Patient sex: F
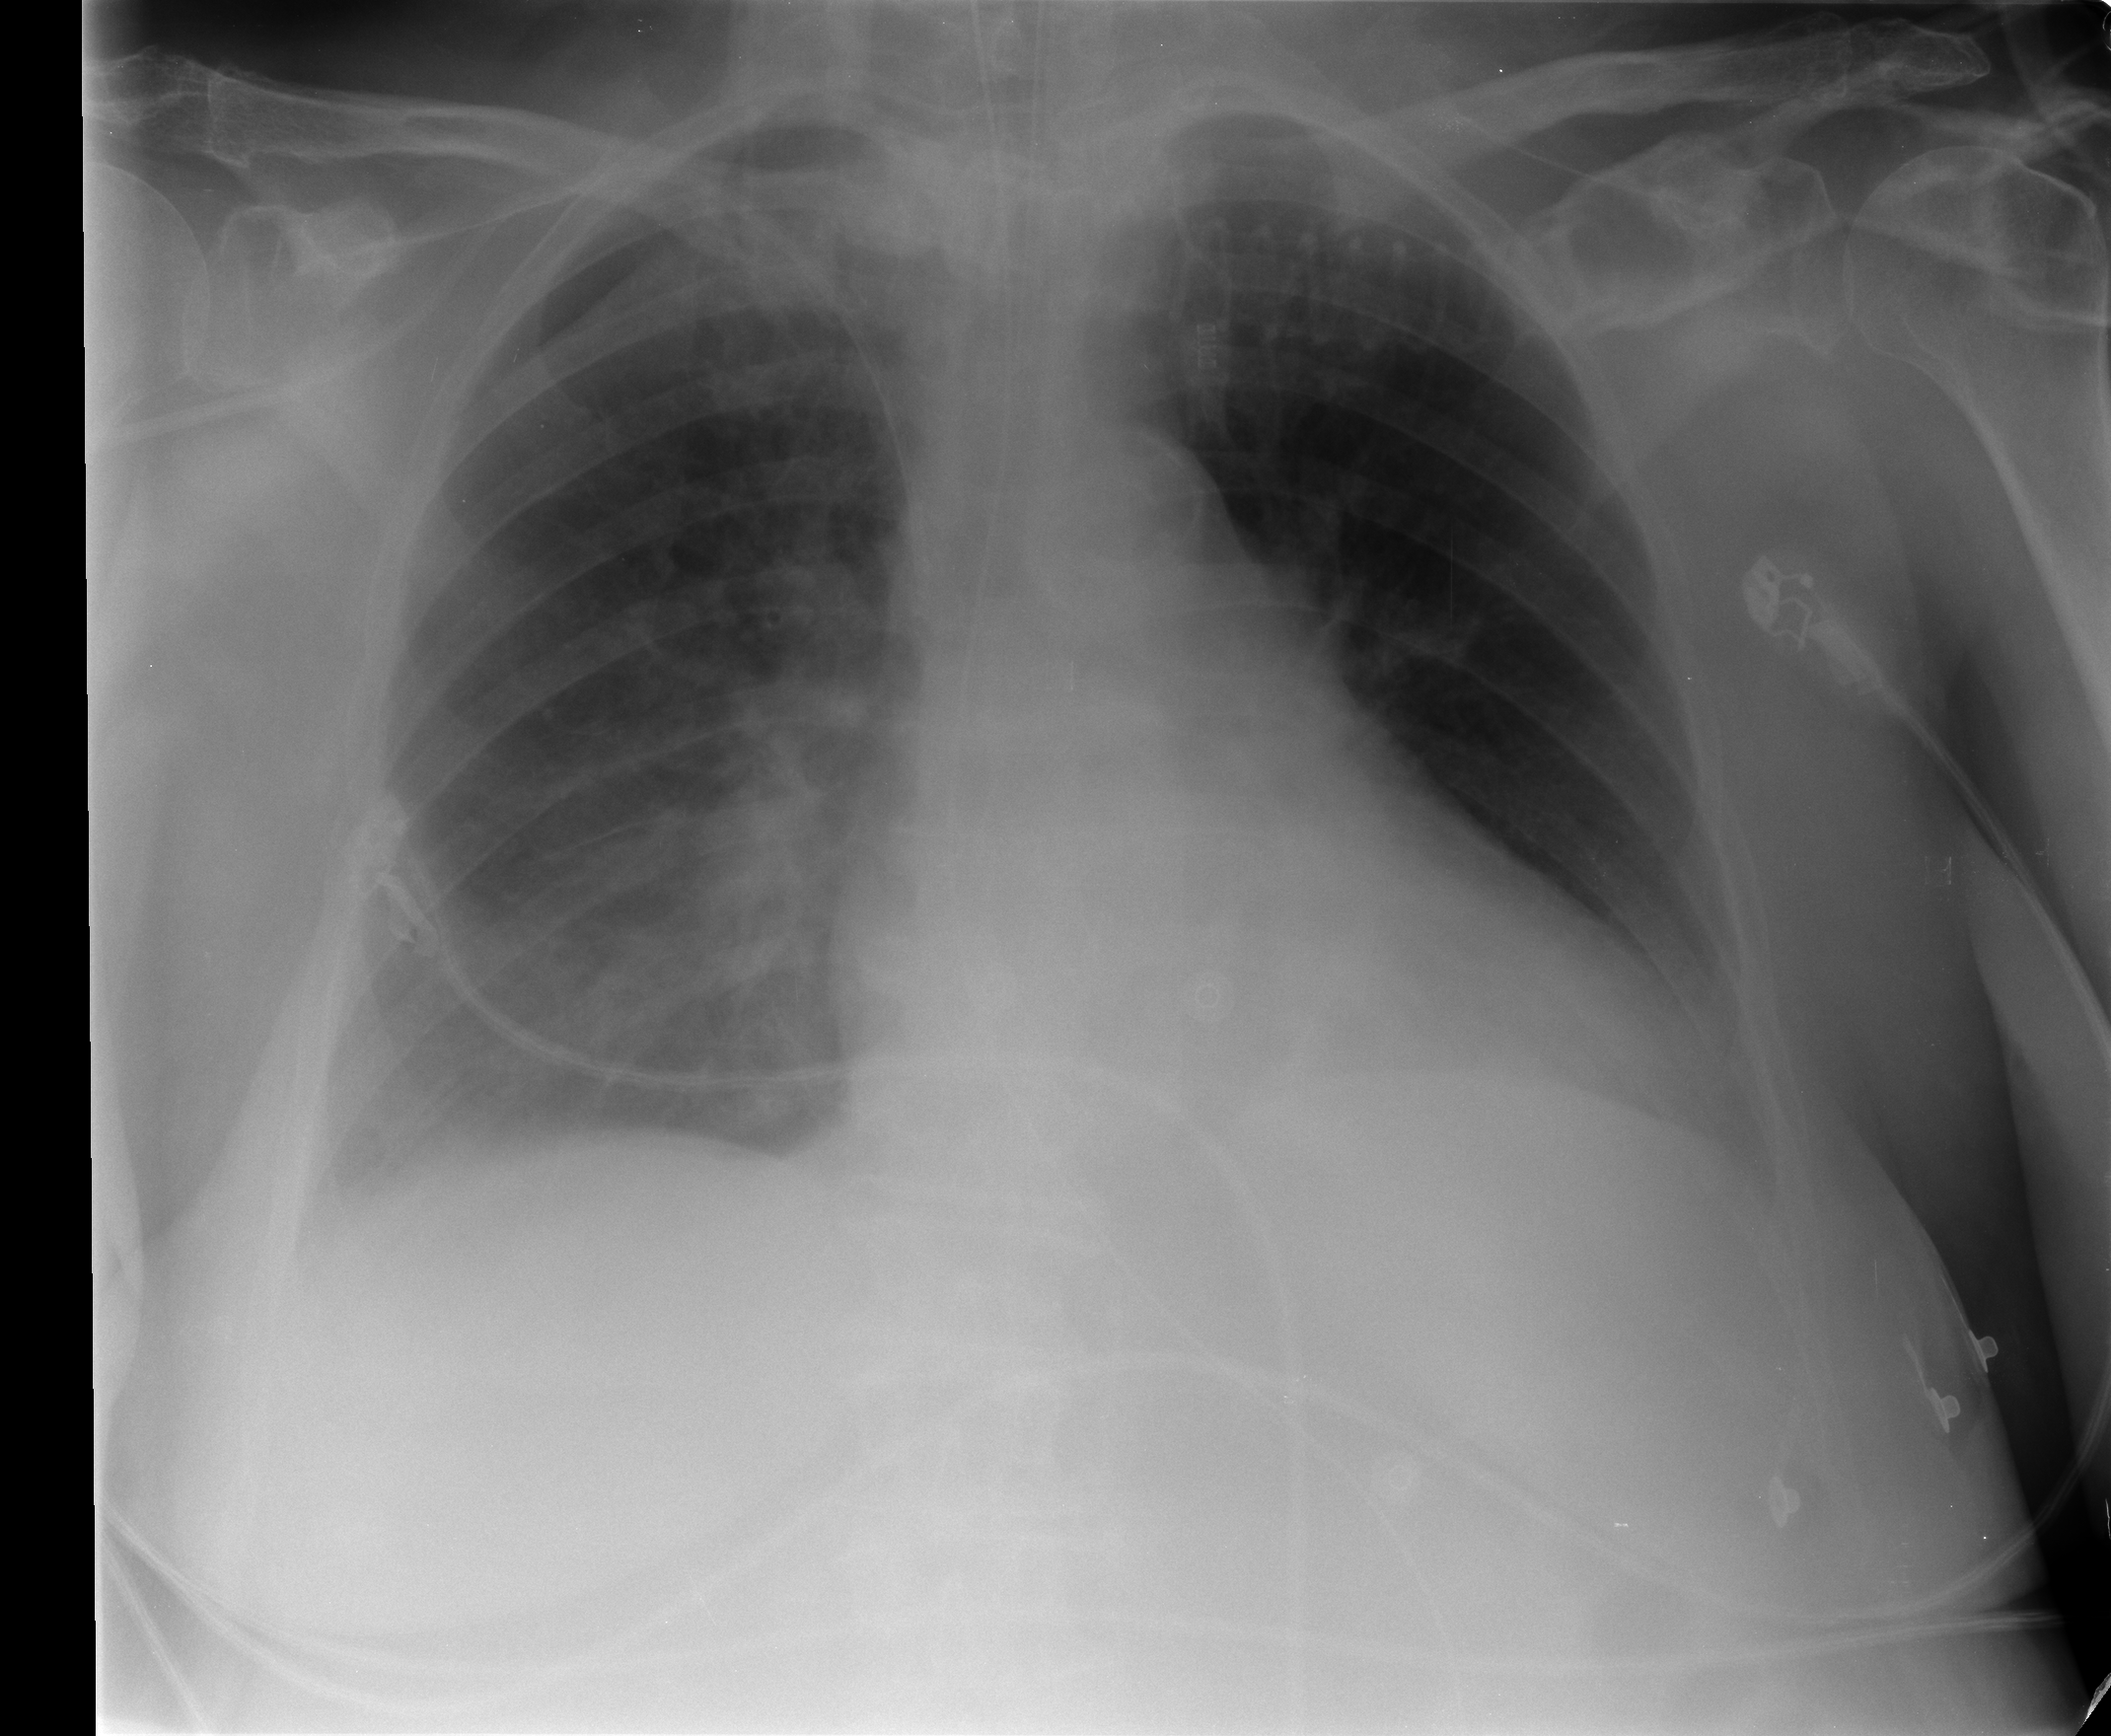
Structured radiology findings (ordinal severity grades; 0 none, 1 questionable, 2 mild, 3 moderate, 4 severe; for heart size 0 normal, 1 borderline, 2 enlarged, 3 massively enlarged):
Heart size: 2
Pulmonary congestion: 0
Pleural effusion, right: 1
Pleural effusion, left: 0
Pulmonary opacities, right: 1
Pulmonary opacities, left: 0
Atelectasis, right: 2
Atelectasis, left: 1